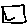
Label: square